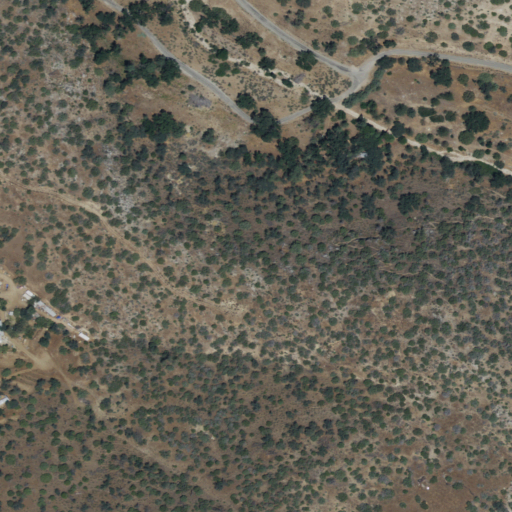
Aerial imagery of ridge(s) in California named Antimony Ridge containing shrub, evergreen forest, deciduous forest, open development, and grassland